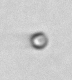
Label: nanoplankton_mix